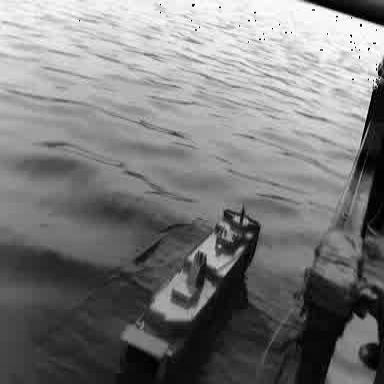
There is a container_ship in the infrared image.